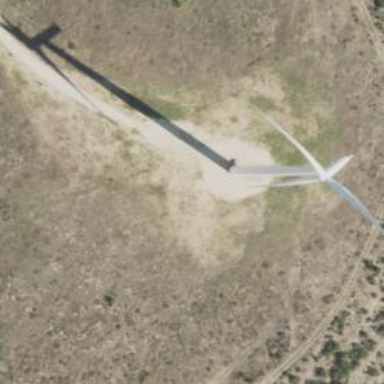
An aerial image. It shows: Wind turbine generator that utilizes wind as its source for generating electricity. It is of the horizontal axis type.